Question: I am using ReactiveCocoa to keep a UICollectionView up to date with a list of messages. I am having a crash when trying to update my collection view after my model receives new messages.
Here is my view model, that gets updates via a delegate call from a socket client.
'''
@interface ConversationViewModel : NSObject
@property (nonatomic, strong) NSMutableArray *messages;
- (RACSignal *)rac_signalForMessageReceived;
@end
@implementation ConversationViewModel
....
- (void)client:(PSClient *)theClient didReceiveMessage:(PSMessage *)aMessage {
[self.messages addObject:aMessage];
[_messageReceivedSubscriber sendNext:nil];
}
....
- (RACSignal *)rac_signalForMessageReceived {
RACSignal *signal = [RACSignal createSignal:^RACDisposable *(id<RACSubscriber> subscriber) {
self.messageReceivedSubscriber = subscriber;
return [RACDisposable disposableWithBlock:^{
self.messageReceivedSubscriber = nil;
// Do Nothing
}];
}];
[signal setName:@"rac_signalForMessageReceived"];
return signal;
}
'''
And the message object is
'''
@interface Message : NSObject
@property (nonatomic, assign) NSString *message;
@property (nonatomic, assign) NSString *name;
@end
'''
And here is how the controller uses it.
'''
- (void)viewDidLoad
[super viewDidLoad];
[self.conversationViewModel.rac_signalForMessageReceived subscribeNext:^(PSMessage *message) {
[self.collectionView reloadData];
}];
- (NSInteger)collectionView:(UICollectionView *)collectionView numberOfItemsInSection:(NSInteger)section {
return [self.conversationViewModel.messages count];
}
- (UICollectionViewCell *)collectionView:(UICollectionView *)collectionView cellForItemAtIndexPath:(NSIndexPath *)indexPath {
PSConversationMessageCell *cell = [collectionView dequeueReusableCellWithReuseIdentifier:@"conversationCell" forIndexPath:indexPath];
[cell setMessage:self.conversationViewModel.messages[indexPath.row]];
return cell;
}
'''
And finally, here is how I am doing the binding inside the cell.
'''
- (void)awakeFromNib {
RAC(self.messageLabel, text) = RACObserve(self, message.message);
RAC(self.nameLabel, text) = RACObserve(self, message.name);
}
'''
As soon as the collection view reloads, I get an exception in rac_observeKeyPath:options:observer:block:. The stack is seen below in the screen shot.

Does anyone know why this is causing an exception? Or a better way to handle receiving the message in the ConversationViewModel?
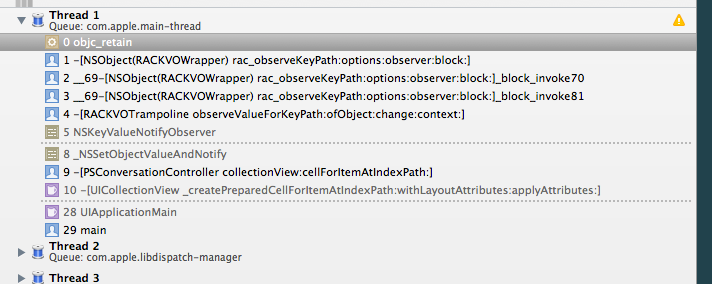
Answer: I found the reason for the unusual crash. My message object as using a property type of assign for NSString properties. It needed to be copy. Spent way to long tracking that one down.